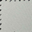
Piece: xx